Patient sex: M
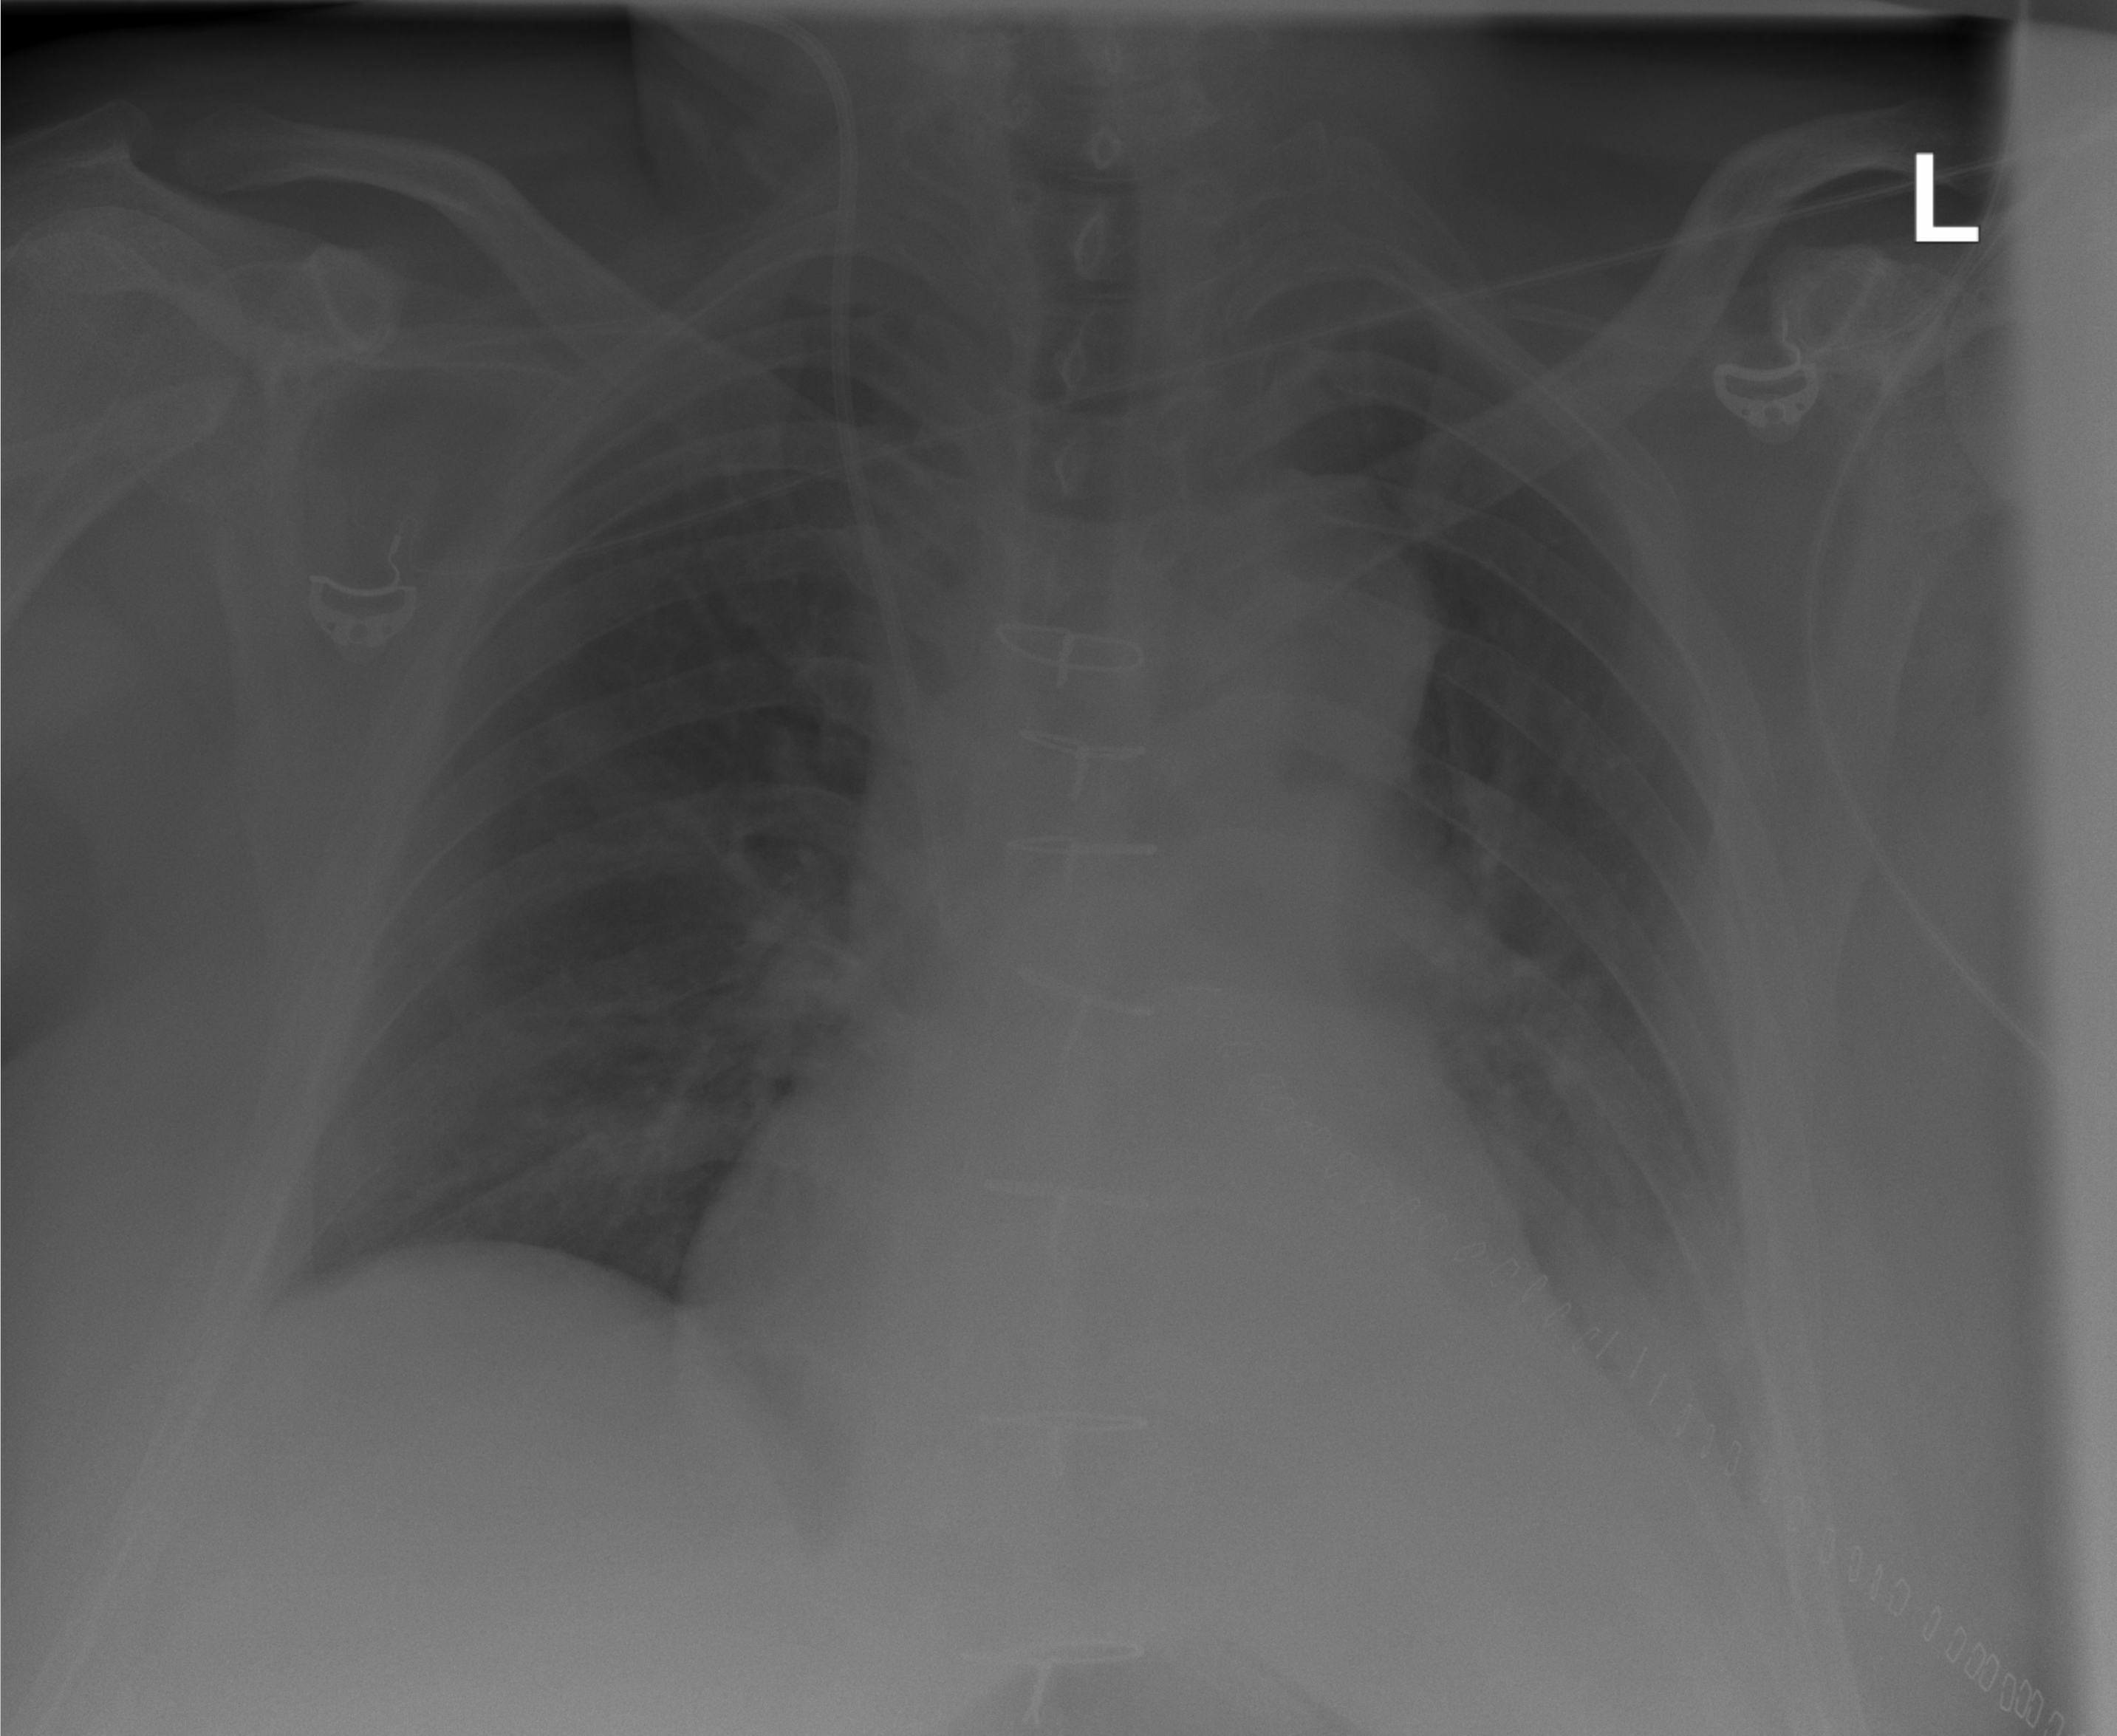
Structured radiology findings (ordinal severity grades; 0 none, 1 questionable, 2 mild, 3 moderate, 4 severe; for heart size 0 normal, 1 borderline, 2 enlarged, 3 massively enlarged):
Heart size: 0
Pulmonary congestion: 0
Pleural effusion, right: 0
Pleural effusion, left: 2
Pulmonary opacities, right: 0
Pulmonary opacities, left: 0
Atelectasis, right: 0
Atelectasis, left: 2